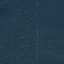
Land use / land cover class: Forest